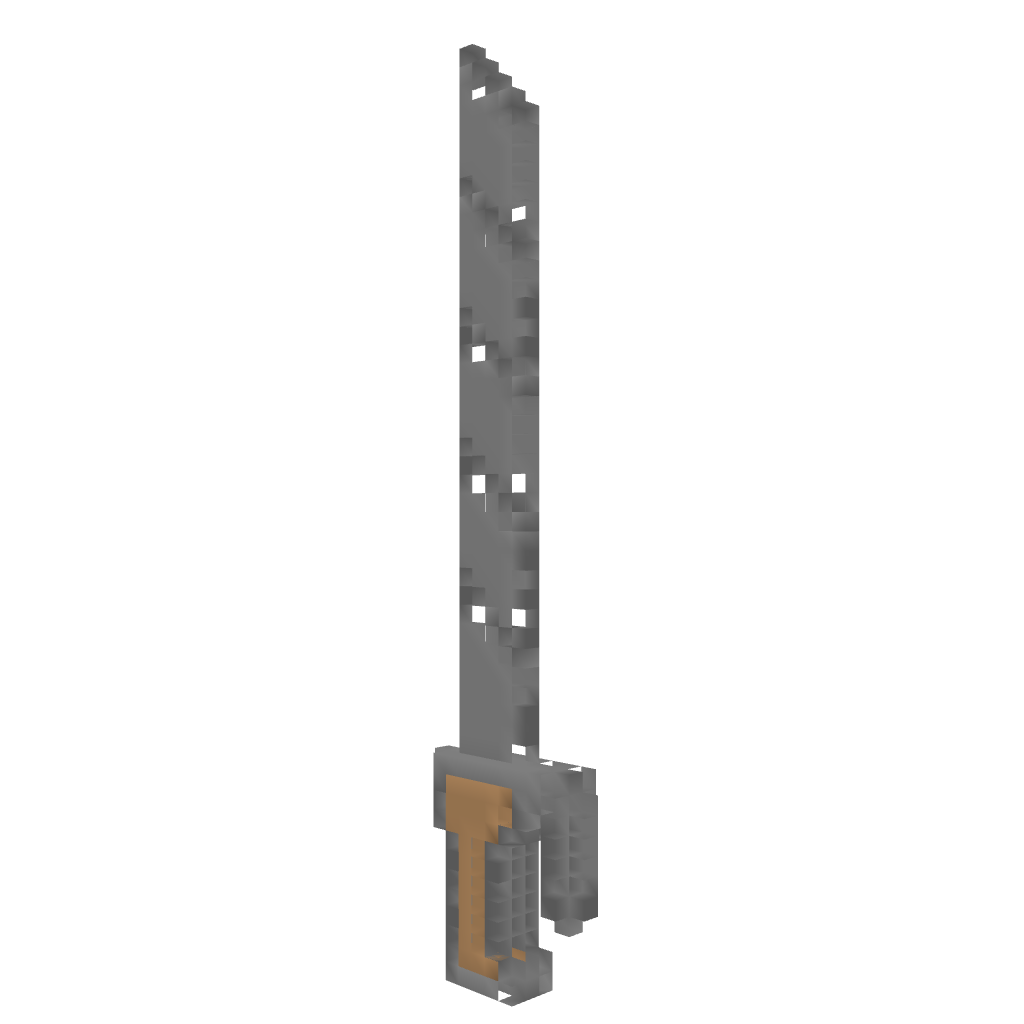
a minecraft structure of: Attack on Titan Kenn bad low quality